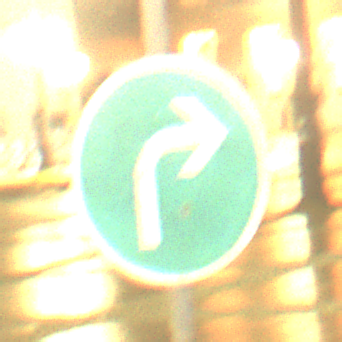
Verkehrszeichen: VorgeschriebeneFahrtrichtungRechts
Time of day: Night
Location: Outdoor (Urban)
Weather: Overcast
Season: NotSpecified
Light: Artificial